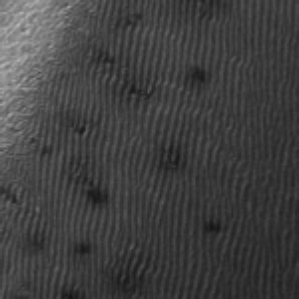
Label: frost